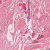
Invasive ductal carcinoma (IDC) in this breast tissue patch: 0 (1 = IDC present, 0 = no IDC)